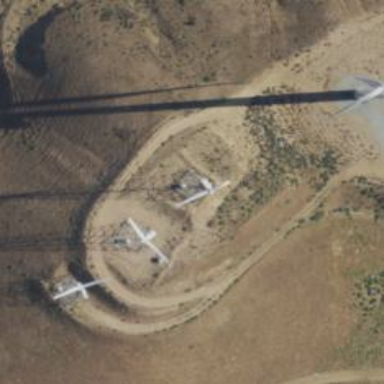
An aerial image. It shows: Wind-powered generator.